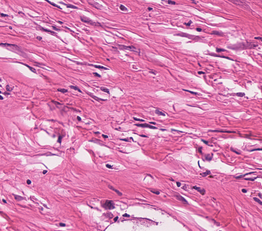
Tumor epithelial tissue: no
Tumor-associated stroma tissue: yes
Normal tissue: no